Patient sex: M
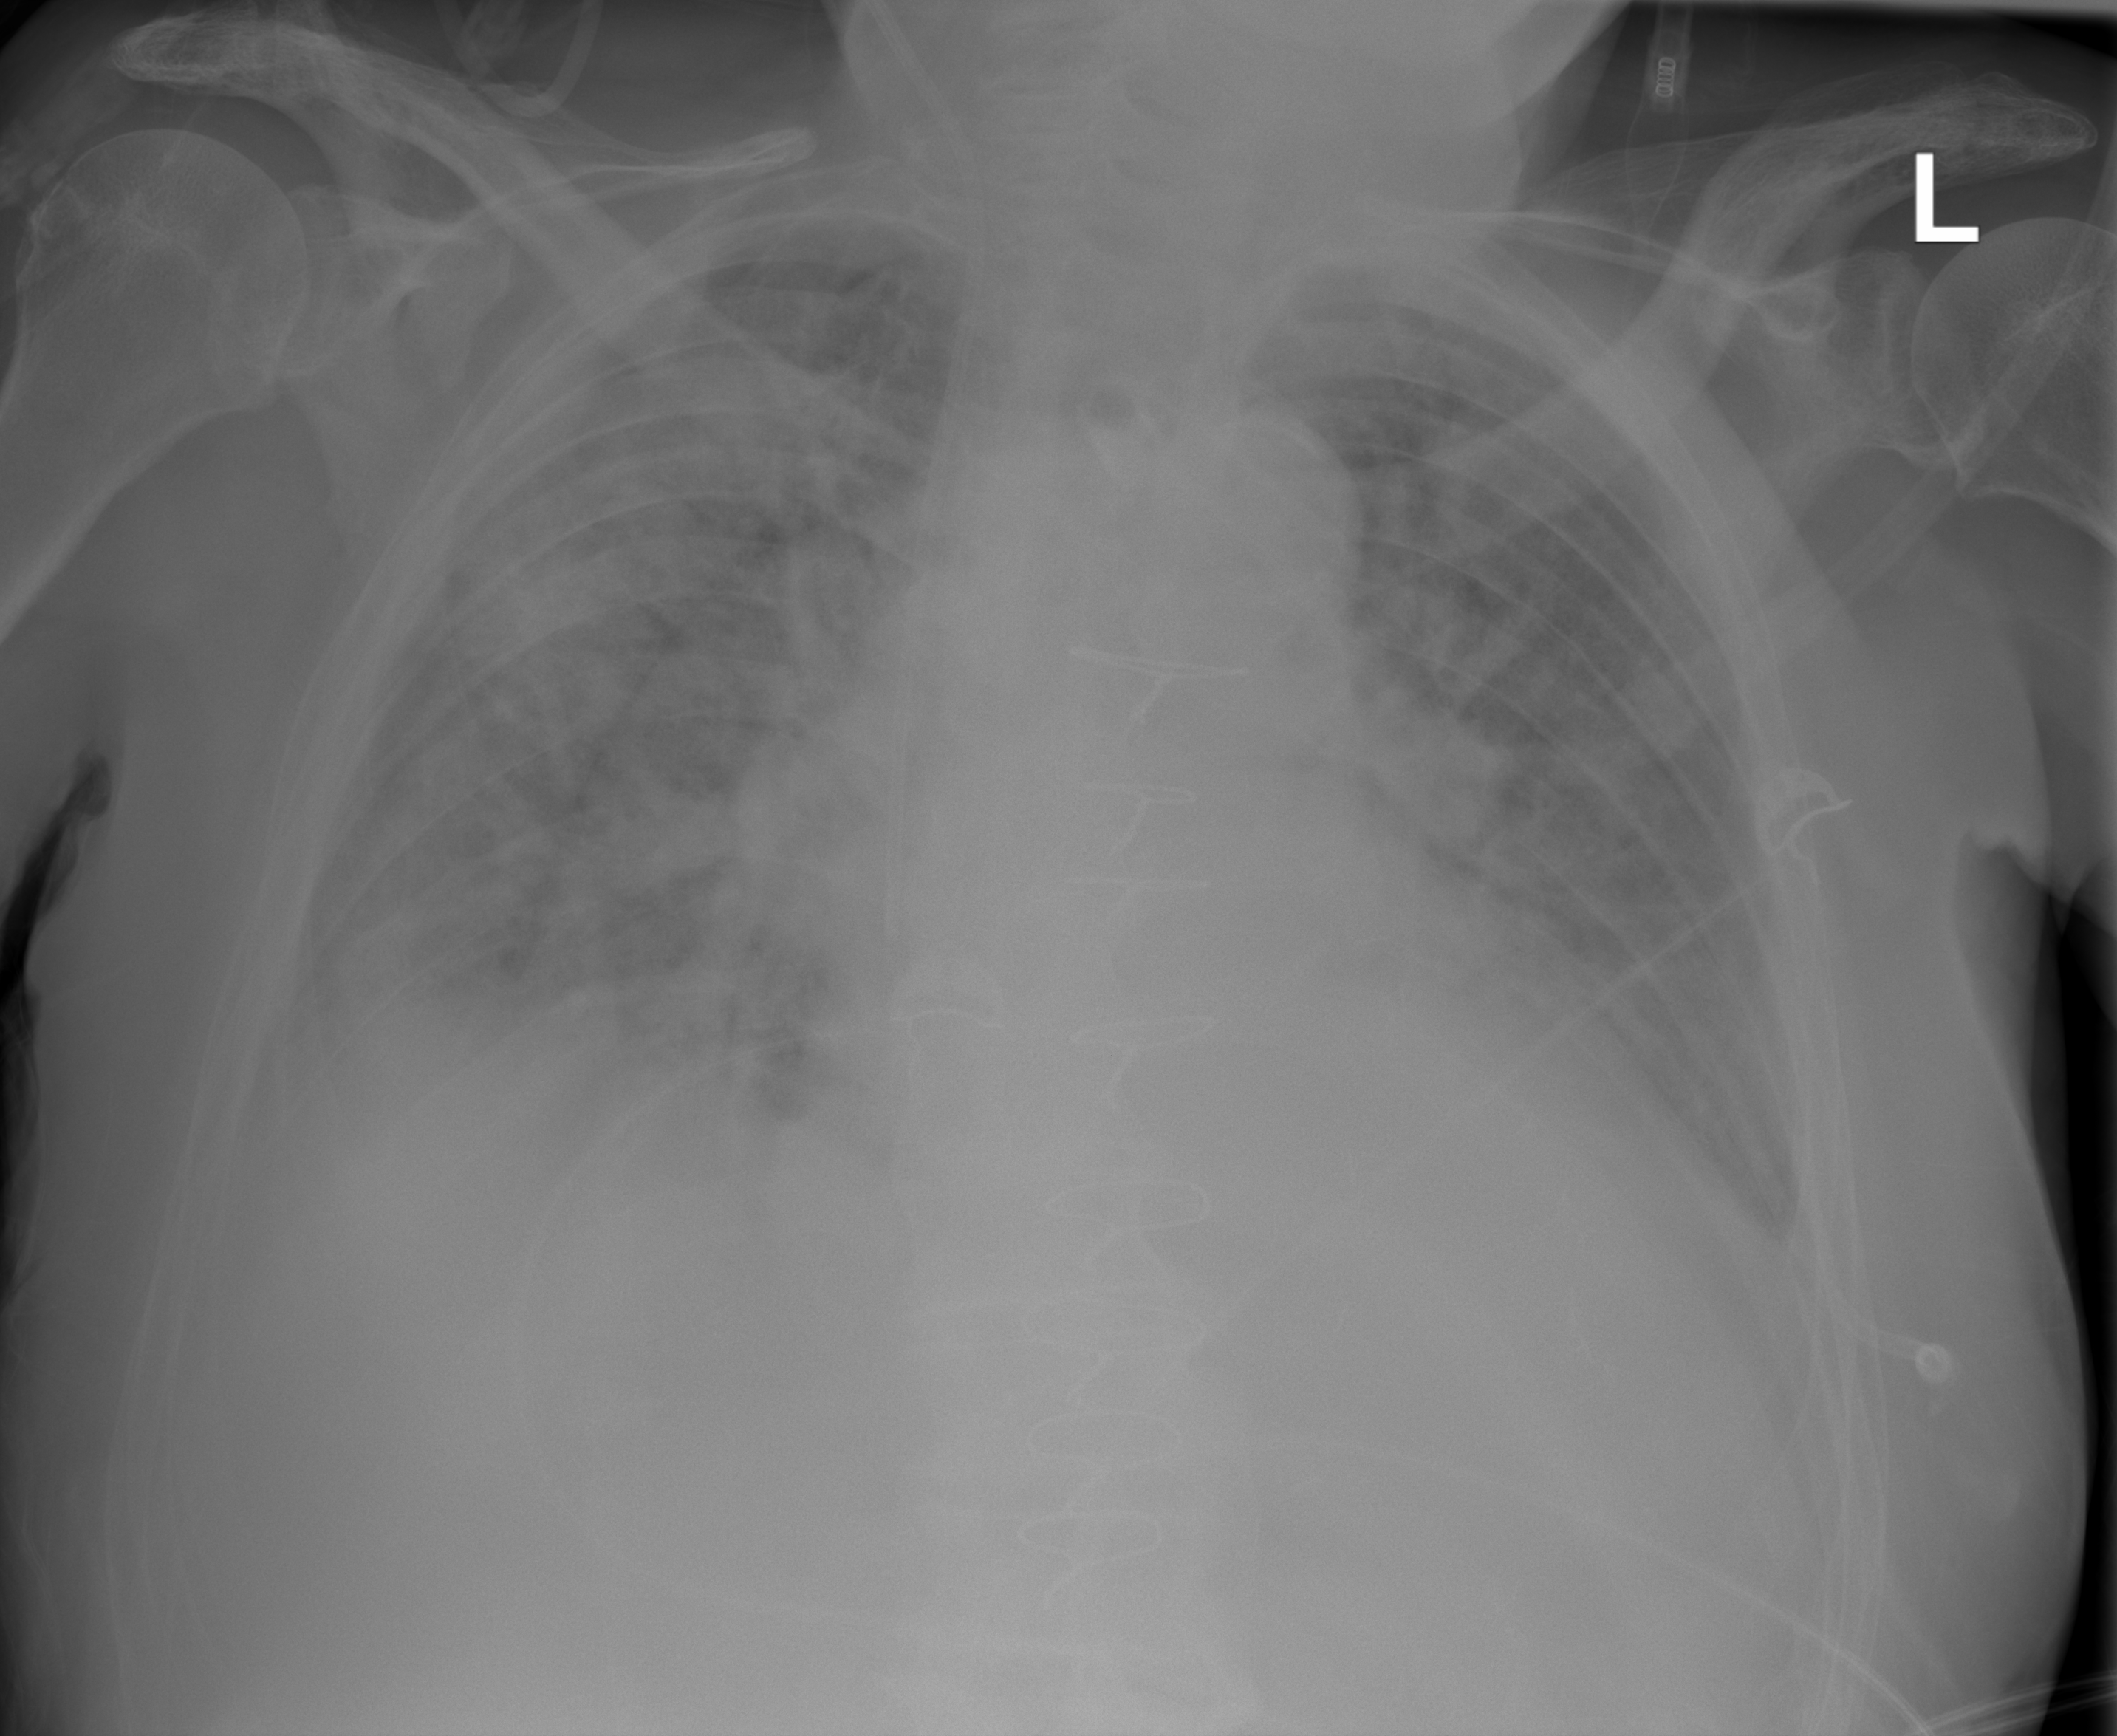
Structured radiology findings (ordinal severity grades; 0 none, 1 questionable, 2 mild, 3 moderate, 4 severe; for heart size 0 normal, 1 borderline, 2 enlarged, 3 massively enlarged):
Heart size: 2
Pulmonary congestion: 3
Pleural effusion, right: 2
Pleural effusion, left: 2
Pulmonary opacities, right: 3
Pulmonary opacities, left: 2
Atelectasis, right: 3
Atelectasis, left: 2